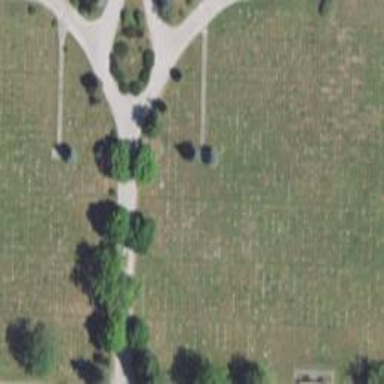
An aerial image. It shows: Historic memorial site.